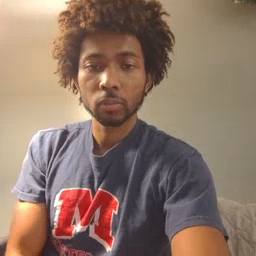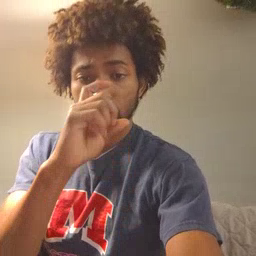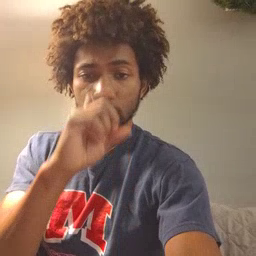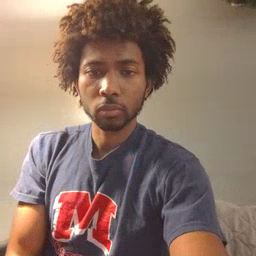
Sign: doll